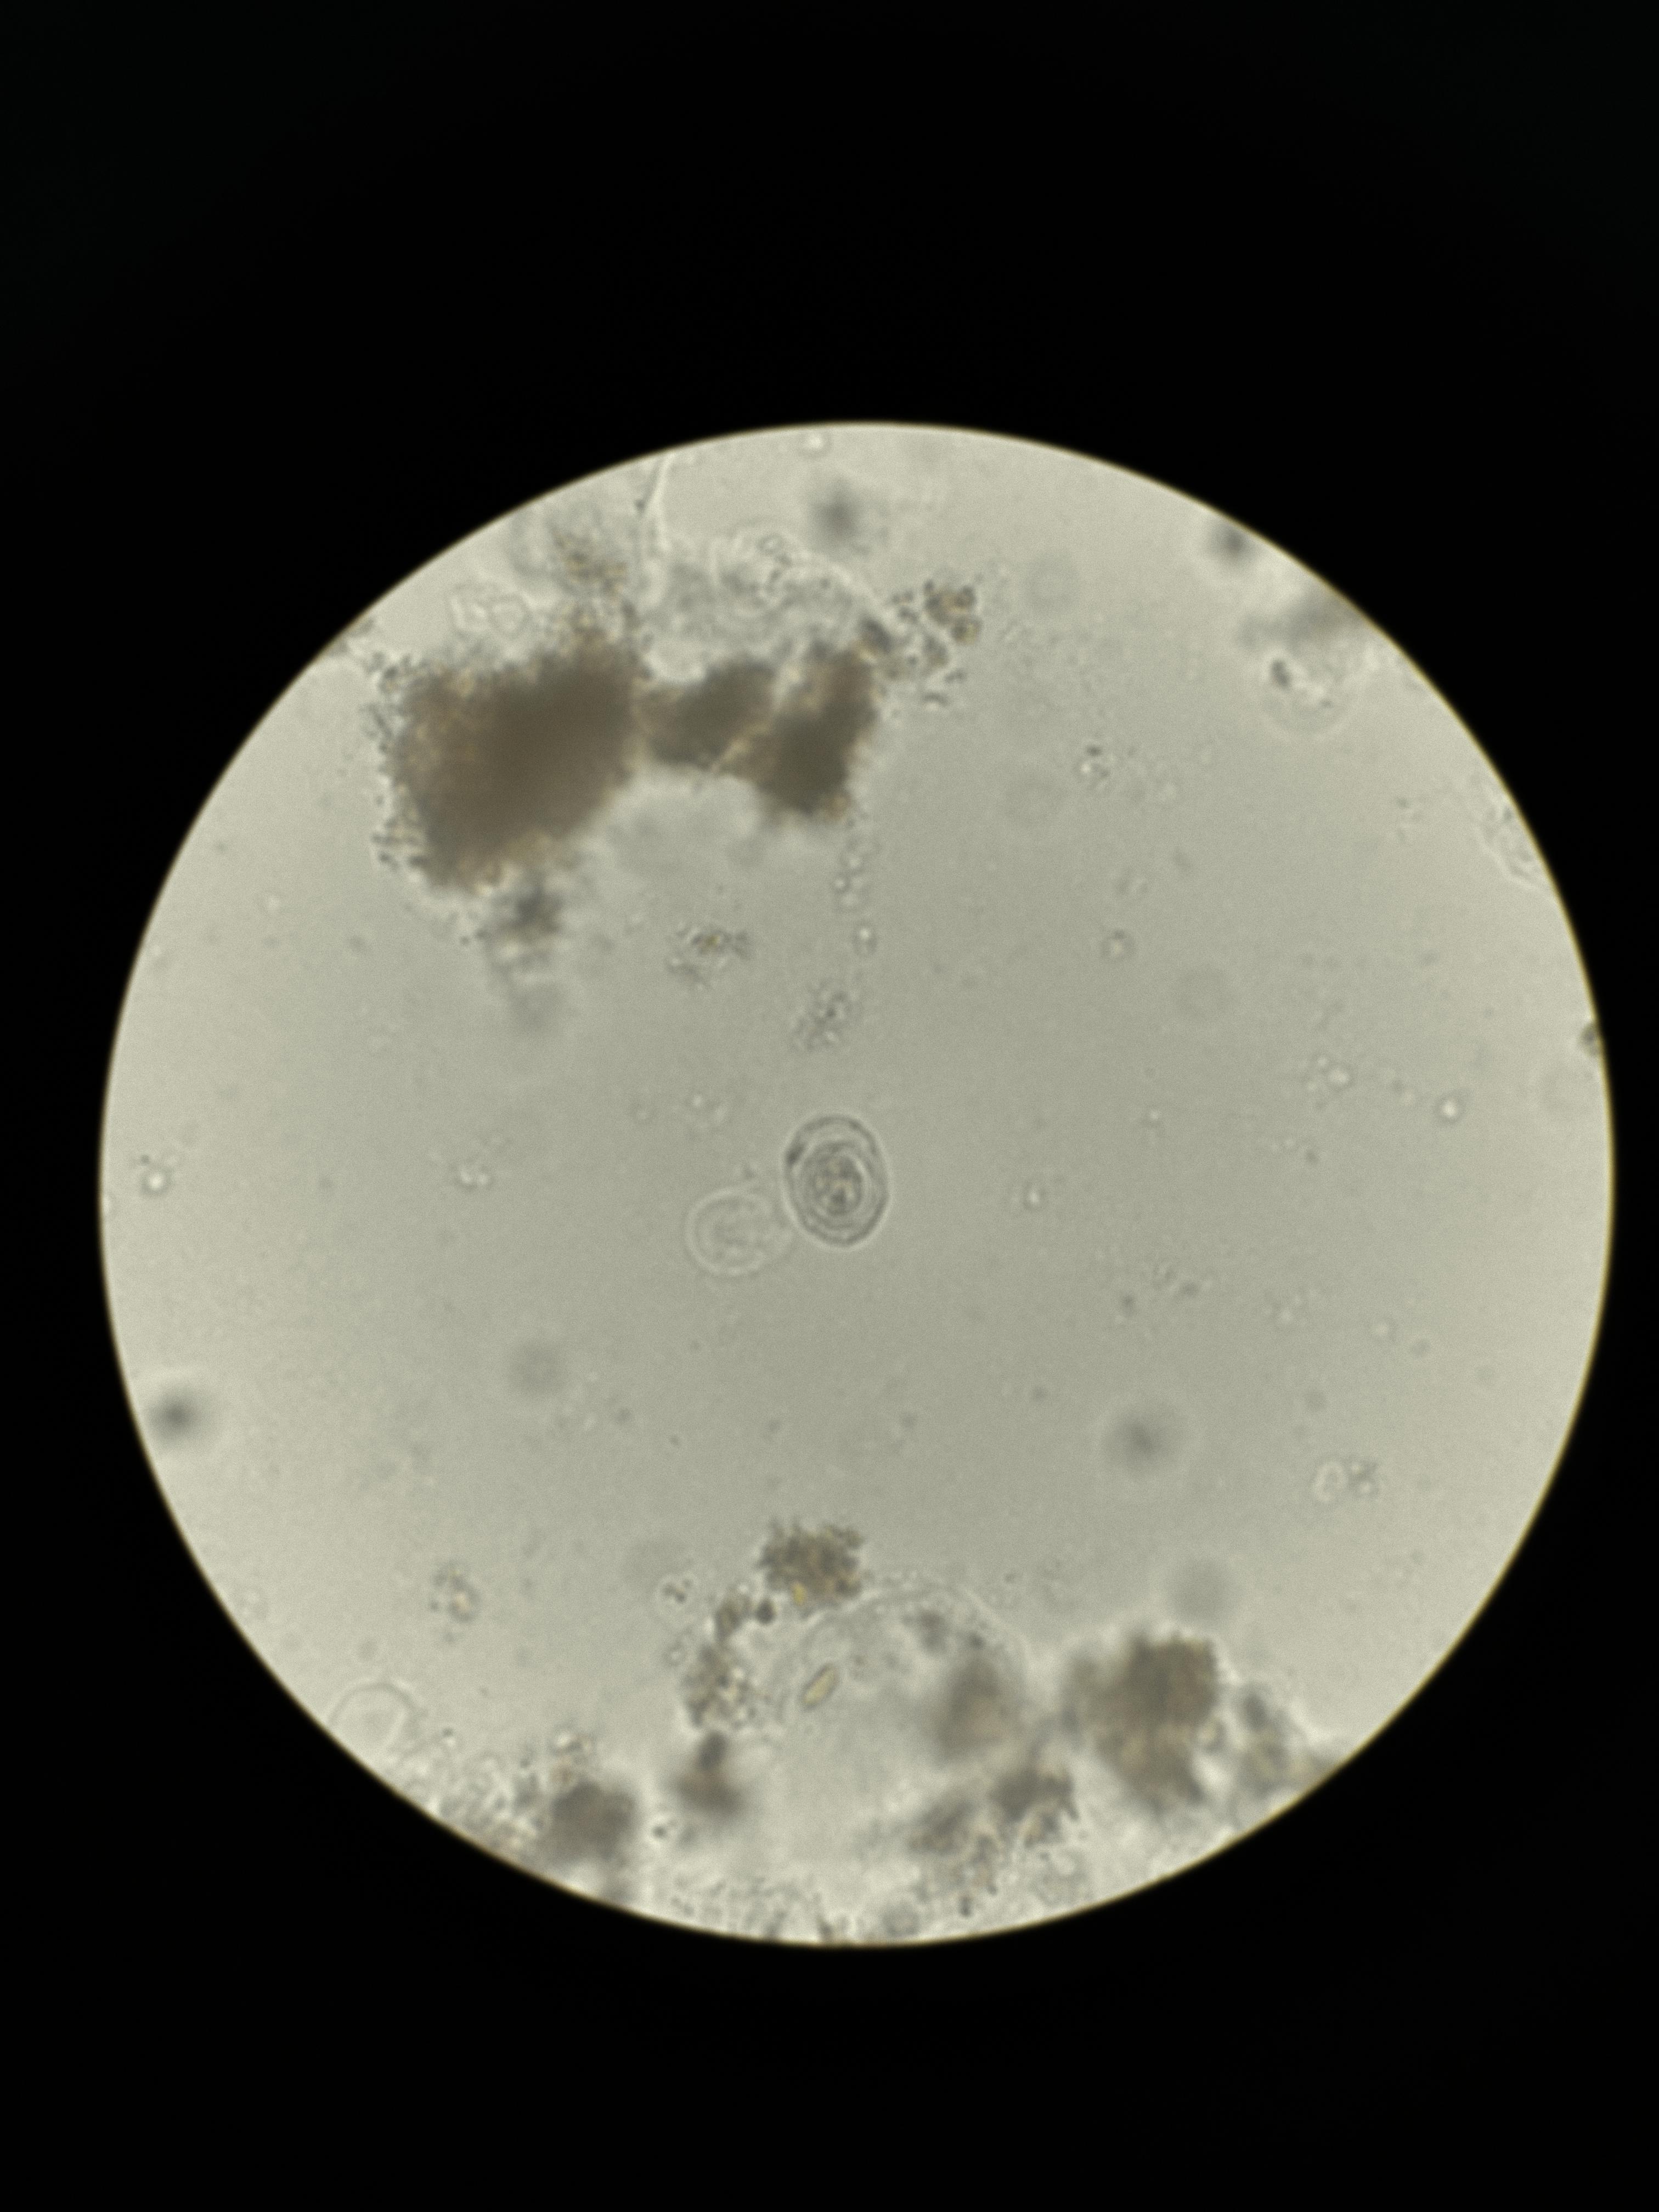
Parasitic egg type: Hymenolepis nana